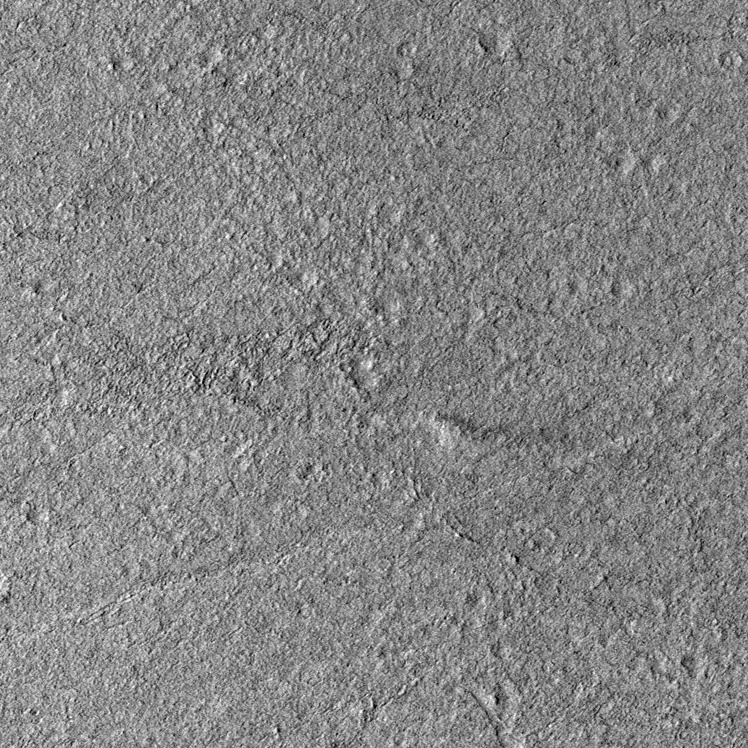
Label: dustdevil